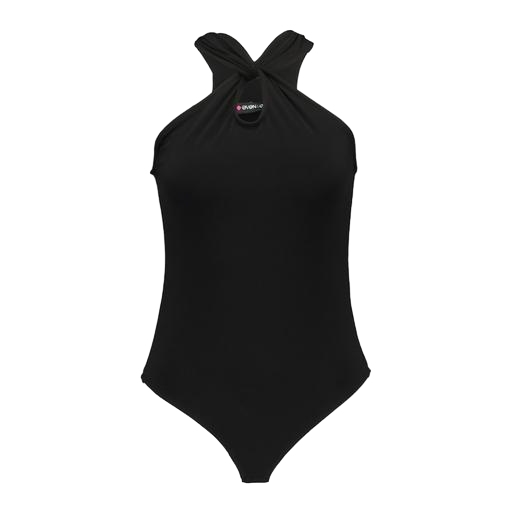
black tankini, black halterneck, black open-back halterneck top, white background